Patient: sex M, age 60
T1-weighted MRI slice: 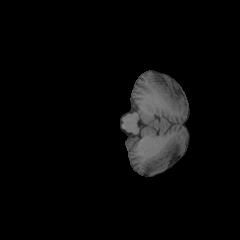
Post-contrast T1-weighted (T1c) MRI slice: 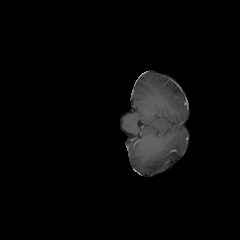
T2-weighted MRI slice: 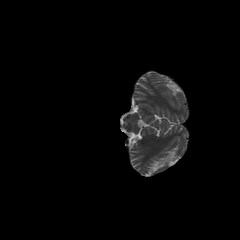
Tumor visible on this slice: no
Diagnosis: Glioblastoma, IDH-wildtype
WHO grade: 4